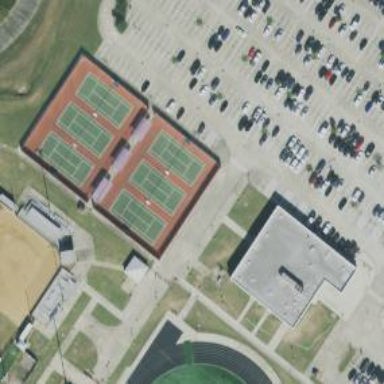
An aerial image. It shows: Tennis court on the leisure land pitch.